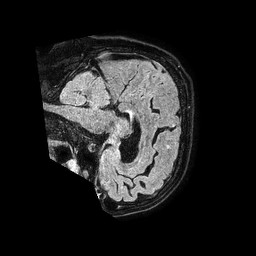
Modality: FLAIR
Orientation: sagittal
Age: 71
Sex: male
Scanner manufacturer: philips
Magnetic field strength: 1.5 T
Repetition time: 4.8 s
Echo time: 0.3 s